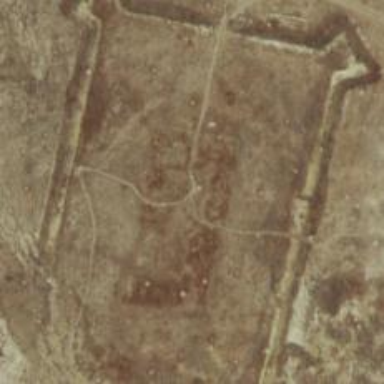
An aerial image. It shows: Archaeological site that is fortification from the past.